Question: I'm trying to create a custom for my collectionView cell. I subclassed the UIView and this is my drawRect implementation:
'''
override func drawRect(rect: CGRect) {
let context = UIGraphicsGetCurrentContext()
CGContextSaveGState(context)
let bezierPath = UIBezierPath(roundedRect: rect, cornerRadius: 5.0)
bezierPath.lineWidth = 5
let color = UIColor(red: 0, green: 0, blue: 0, alpha: 0)
color.setStroke()
UIColor(red:0.529, green:0.808, blue:0.922, alpha:1).setFill()
bezierPath.fill()
bezierPath.stroke()
CGContextRestoreGState(context)
}
'''
The following image depicts what I get when the cell is selected.

As you can see, I'm getting this ugly black corners. I want the black corners to be fully transparent. How can I acchieve that? Thanks for your help.
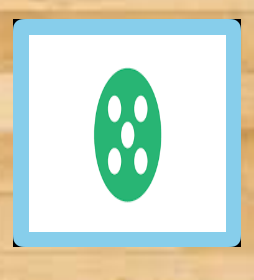
Answer: You can set the view's layer's cornerRadius to 5.
> self.view.layer.cornerRadius = 5;
And set the view's clipsToBounds property to true.
> self.view.clipsToBounds = true;